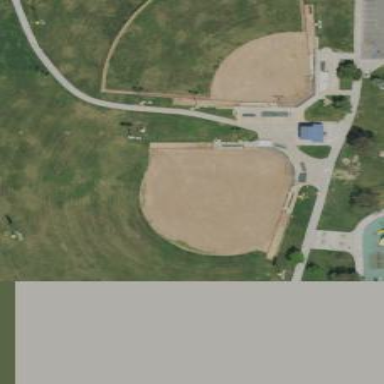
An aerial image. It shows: Baseball pitch for leisure land activities.